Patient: sex M, age 64
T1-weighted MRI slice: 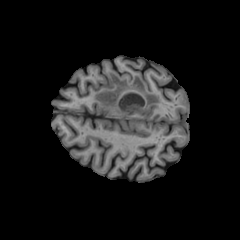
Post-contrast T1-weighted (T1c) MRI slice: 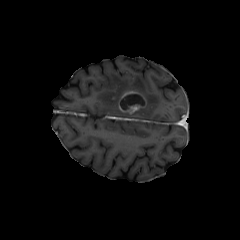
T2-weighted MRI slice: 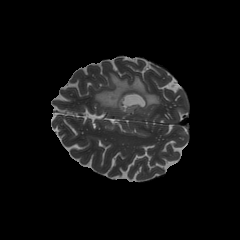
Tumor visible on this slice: yes
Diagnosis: Glioblastoma, IDH-wildtype
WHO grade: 4